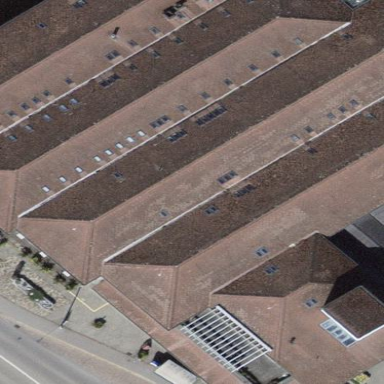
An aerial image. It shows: Commercial building.